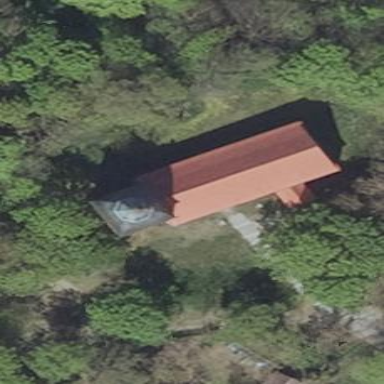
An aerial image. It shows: Church which is place of worship.